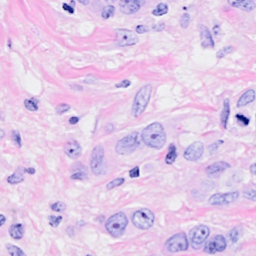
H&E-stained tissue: Breast